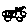
Label: car